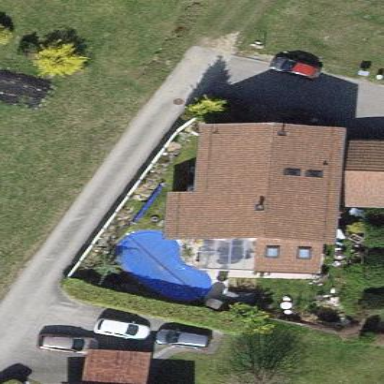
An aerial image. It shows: Simple and straightforward house.